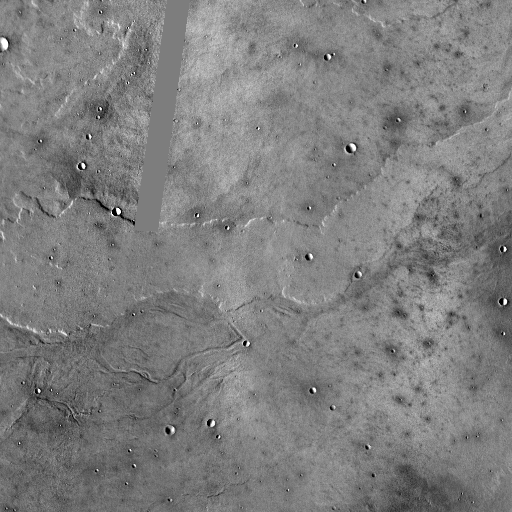
Crater classes present: Background, Other